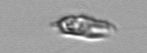
Label: Chrysochromulina_lanceolata